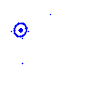
Particle: kaon